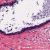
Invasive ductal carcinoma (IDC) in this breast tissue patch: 0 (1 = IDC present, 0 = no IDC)